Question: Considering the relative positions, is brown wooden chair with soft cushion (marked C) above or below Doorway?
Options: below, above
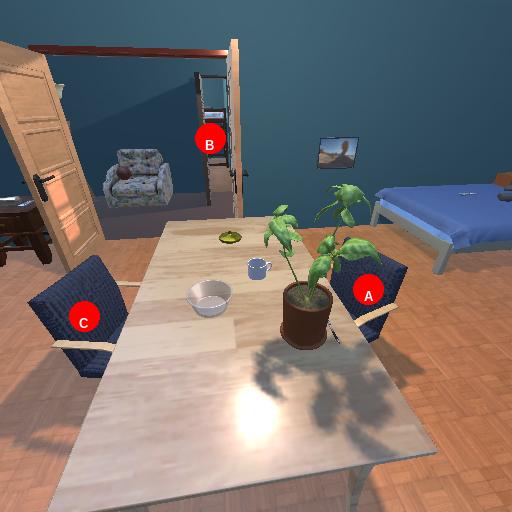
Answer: below